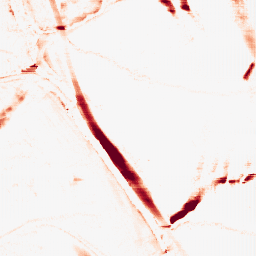
Category: morphological
Decomposition family: morphological_rect
Decomposition parameters: operation: opening
width: 20
height: 5
Upsampling method: fft_zeropad
Upsampling parameters: scale: 4
Upsampling scale: 4